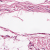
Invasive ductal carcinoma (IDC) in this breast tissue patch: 0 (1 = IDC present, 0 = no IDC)